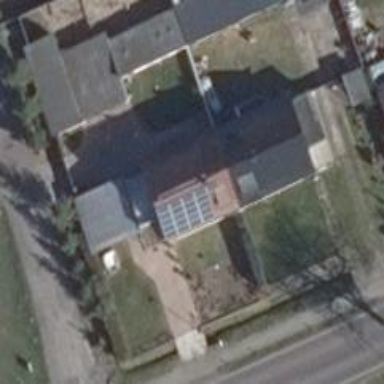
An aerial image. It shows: Solar photovoltaic panel generator producing electricity as small installation.